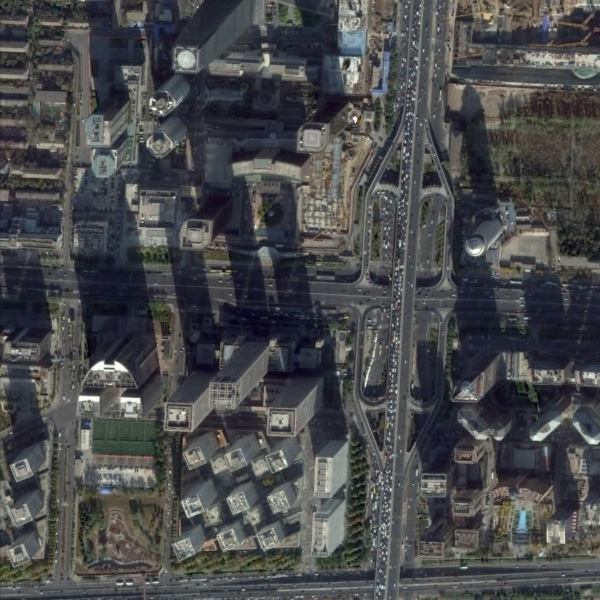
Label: Commercial